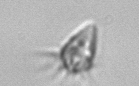
Label: Paratontonia_gracillima